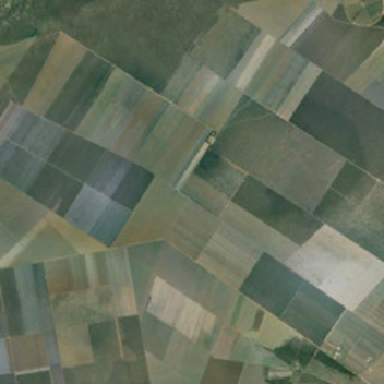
Green grass caught in the wind .